Field crop: maize
Growth stage: 2
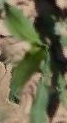
Species: maize